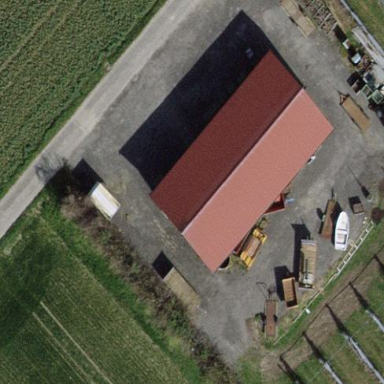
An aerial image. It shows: Farmyard area.